Interaction volume radius: 5 \u00c5
Interaction volume height: 15 \u00c5
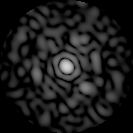
Disorder parameter: 0.822